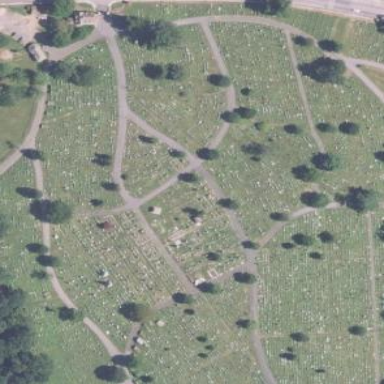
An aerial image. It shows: Sector within cemetery.